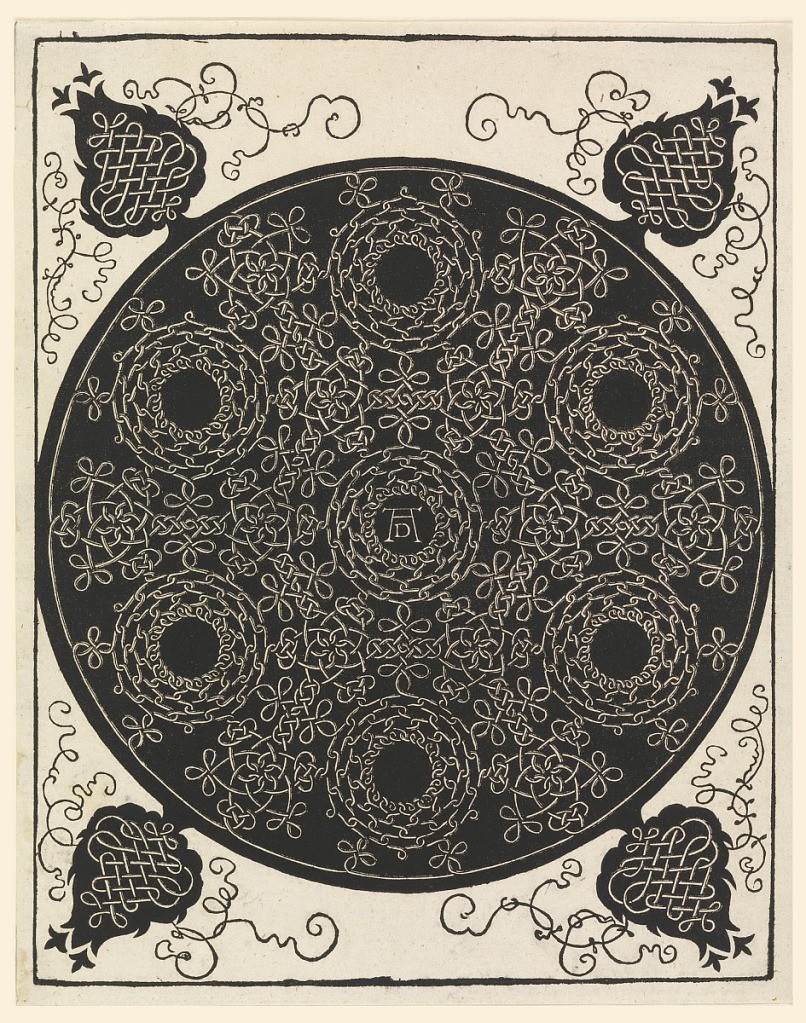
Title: The Sixth Knot, from Dürer's Six Knots
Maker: Albrecht Dürer, German, 1471–1528
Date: ca. 1506
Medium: Woodcut on cream laid paper
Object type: Print
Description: On a black circular ground, a pattern of continuous knots, forming six roundels with open centers around a seventh, in which are the artist's initials (in monogram). From the circle, at the four corners of the plate are stylized tree forms, in black, on which are further knots and tendrils.